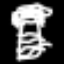
Label: palm tree